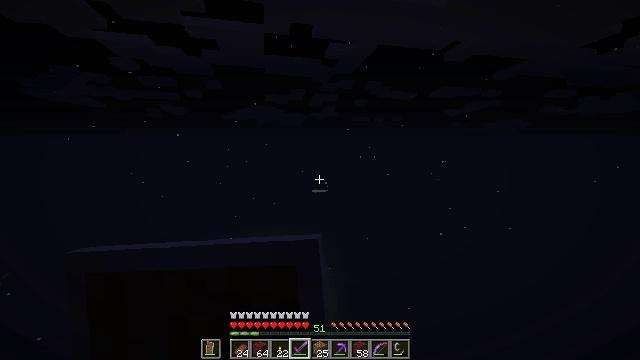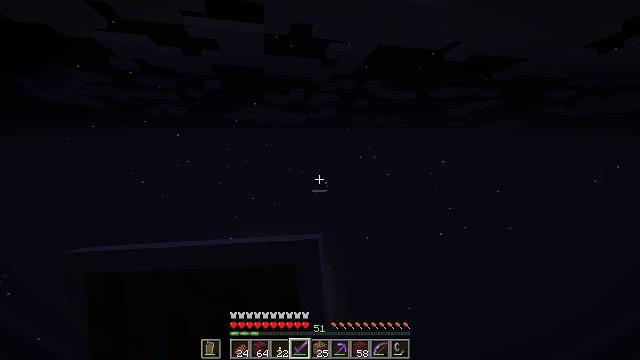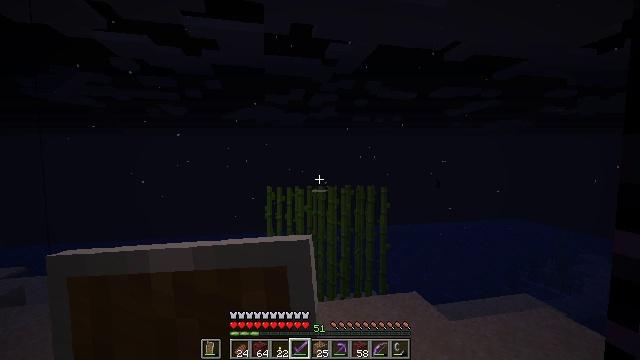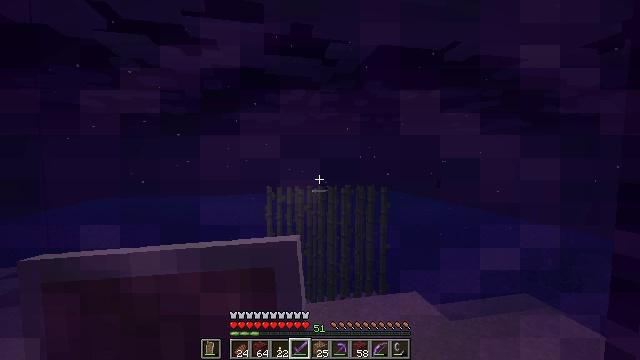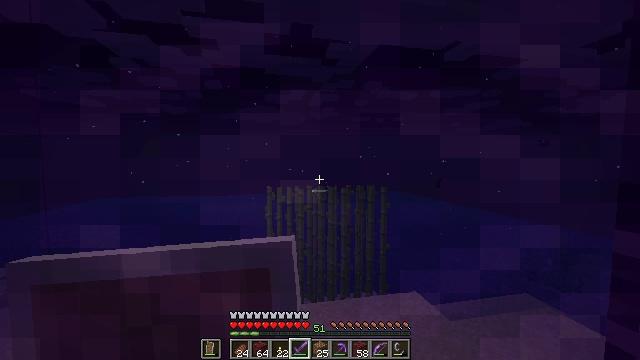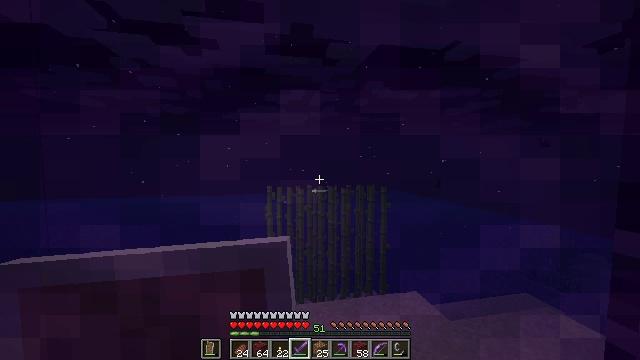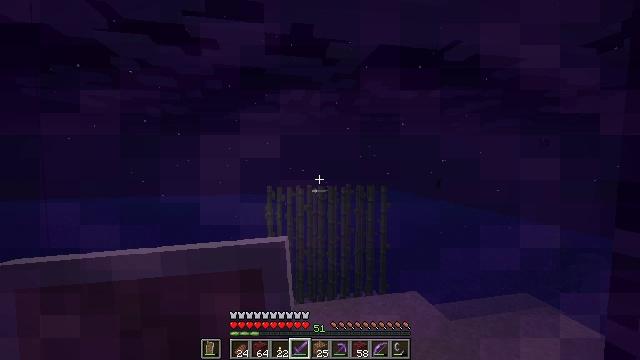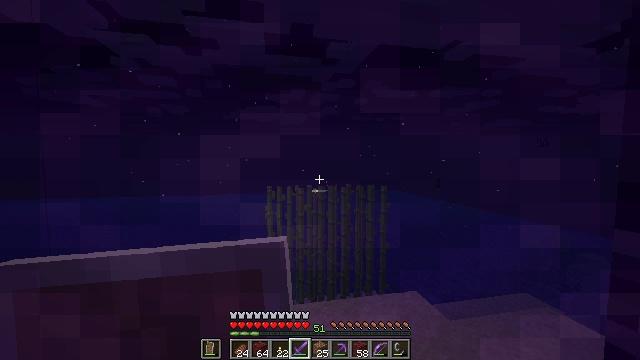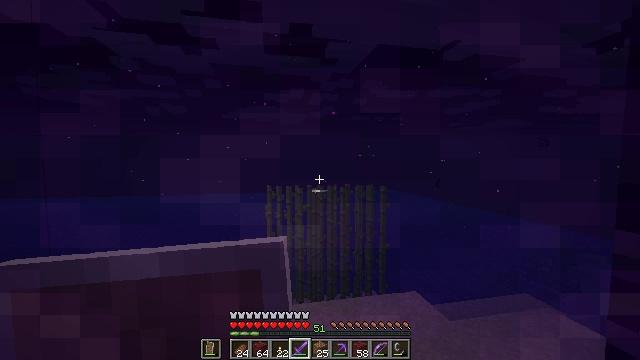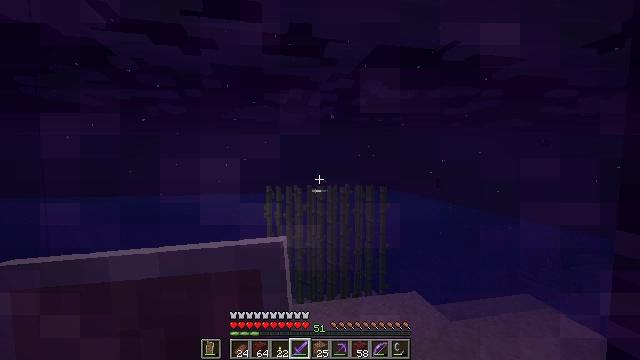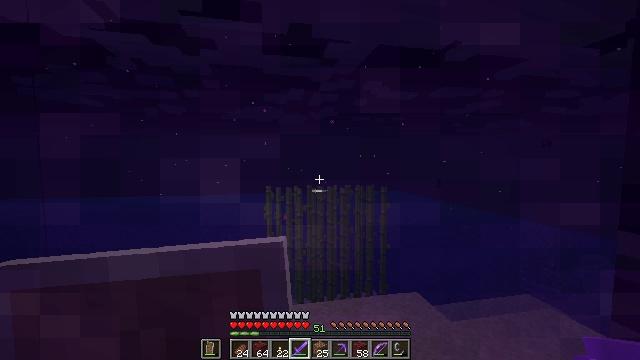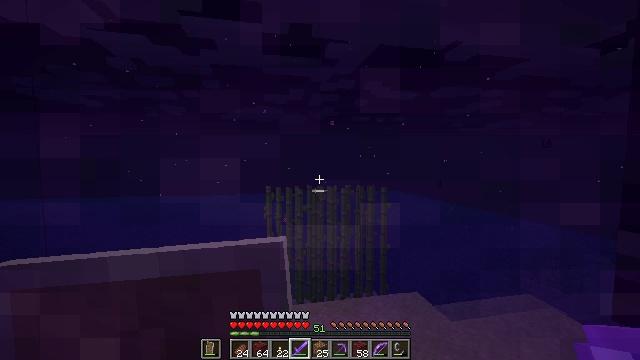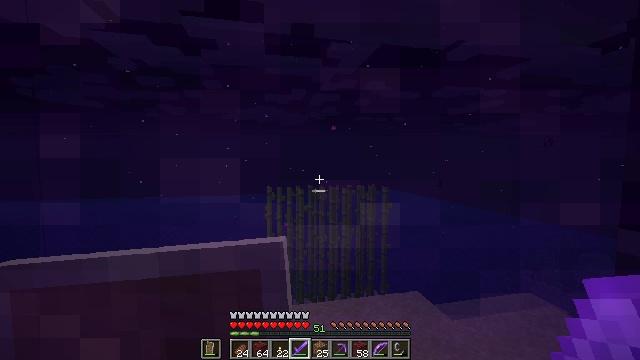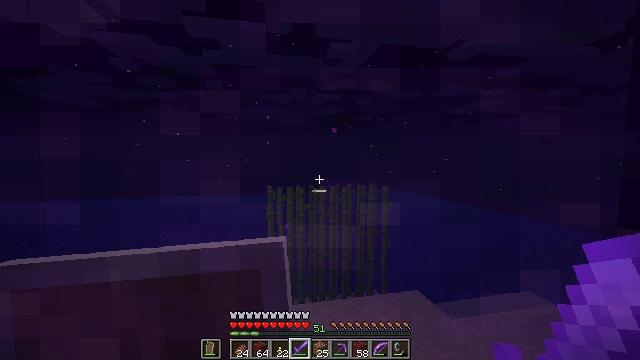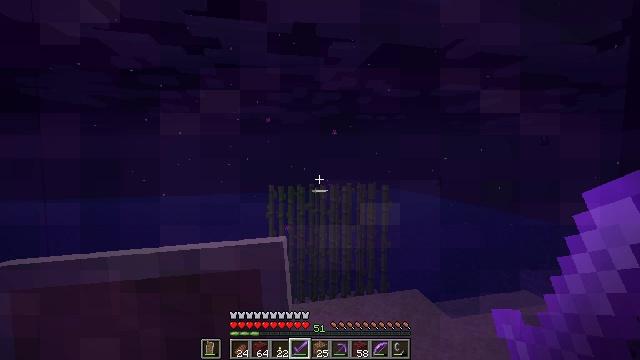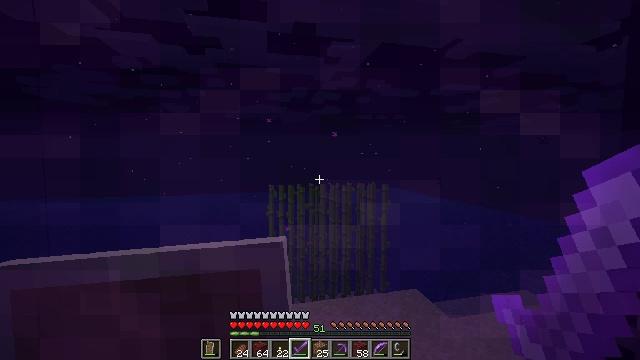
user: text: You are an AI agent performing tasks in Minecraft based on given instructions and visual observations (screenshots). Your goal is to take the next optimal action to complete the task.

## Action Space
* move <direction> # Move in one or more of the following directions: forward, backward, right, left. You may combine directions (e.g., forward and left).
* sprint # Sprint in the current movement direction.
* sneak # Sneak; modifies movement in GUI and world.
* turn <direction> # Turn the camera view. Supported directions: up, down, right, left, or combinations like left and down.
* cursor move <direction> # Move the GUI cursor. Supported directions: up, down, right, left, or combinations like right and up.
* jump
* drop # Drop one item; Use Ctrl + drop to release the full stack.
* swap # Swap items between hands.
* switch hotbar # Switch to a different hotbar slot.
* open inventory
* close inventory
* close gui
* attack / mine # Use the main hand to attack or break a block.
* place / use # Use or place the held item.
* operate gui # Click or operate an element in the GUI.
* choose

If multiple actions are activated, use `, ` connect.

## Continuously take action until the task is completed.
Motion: motion action
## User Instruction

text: Hunt the zombie.
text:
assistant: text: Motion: no_op
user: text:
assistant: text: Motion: no_op
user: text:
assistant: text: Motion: no_op
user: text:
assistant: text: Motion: no_op
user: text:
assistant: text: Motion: no_op
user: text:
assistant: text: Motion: no_op
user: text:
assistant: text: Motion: no_op
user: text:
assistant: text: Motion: no_op
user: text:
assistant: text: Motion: no_op
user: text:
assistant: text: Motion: no_op
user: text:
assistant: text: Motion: no_op
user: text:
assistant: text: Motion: no_op
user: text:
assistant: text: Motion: no_op
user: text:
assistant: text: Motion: no_op
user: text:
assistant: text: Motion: no_op
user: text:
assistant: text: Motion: no_op
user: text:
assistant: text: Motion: move right
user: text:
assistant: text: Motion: move right
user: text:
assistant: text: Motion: move right
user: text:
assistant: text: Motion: move right
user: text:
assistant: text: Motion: move forward and move right, turn left and down
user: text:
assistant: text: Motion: move forward and move right, turn left and down
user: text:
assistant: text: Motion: move forward and move right, turn left and down
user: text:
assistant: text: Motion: move forward and move right, turn left and down
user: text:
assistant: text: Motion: move forward and move right, turn left and down
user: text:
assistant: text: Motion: move forward and move right, turn left and down
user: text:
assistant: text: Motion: move forward and move right, turn left and down
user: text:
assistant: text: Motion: move forward and move right, turn left and down
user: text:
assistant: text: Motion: move forward and move right, turn left and down
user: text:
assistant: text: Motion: move forward and move right, turn left